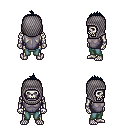
a pixel art fantasy rpg character, male body template, skeleton, steel chest armor, teal pants, raven mohawk hairstyle, chain hood, four views (front, back, left, right), 2x2 character sprite sheet, small pixel art, hard edges, no anti-aliasing